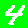
Digit: 4